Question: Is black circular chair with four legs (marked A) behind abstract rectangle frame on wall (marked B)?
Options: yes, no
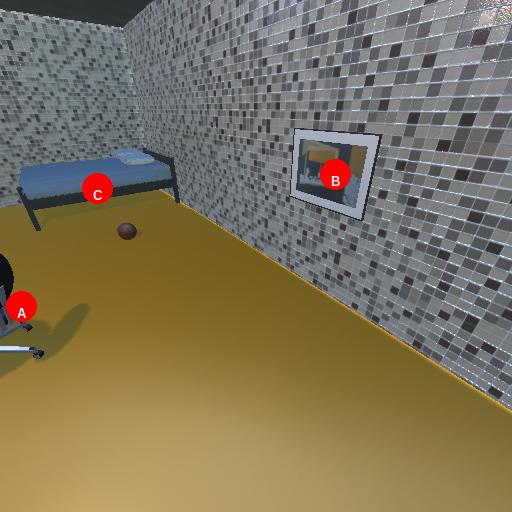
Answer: yes